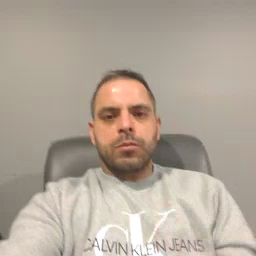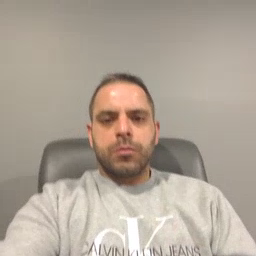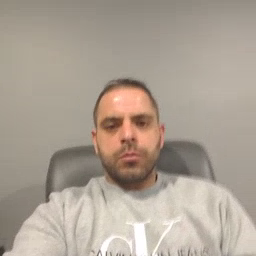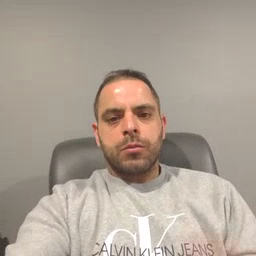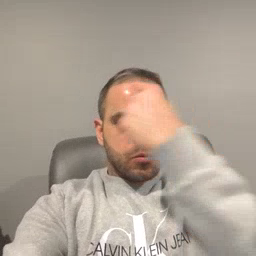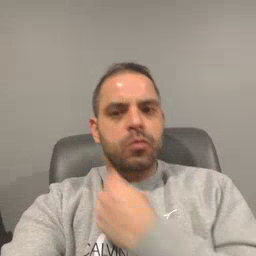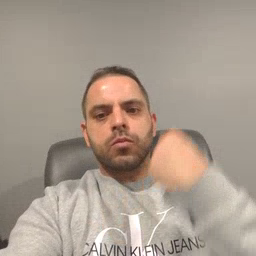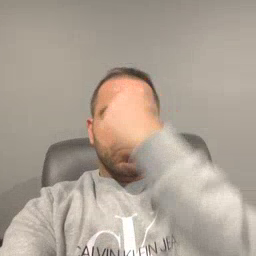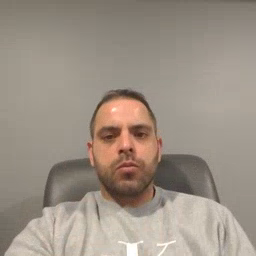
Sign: face